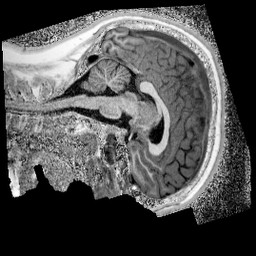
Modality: UNIT1_denoised
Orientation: sagittal
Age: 13
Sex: male
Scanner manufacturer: siemens
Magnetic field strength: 3 T
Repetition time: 4 s
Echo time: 0.00299 s